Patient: sex M, age 52
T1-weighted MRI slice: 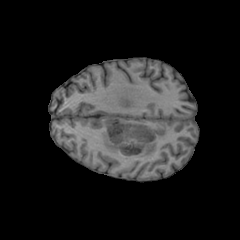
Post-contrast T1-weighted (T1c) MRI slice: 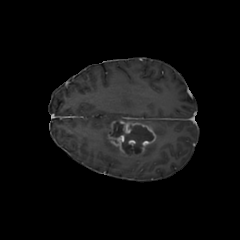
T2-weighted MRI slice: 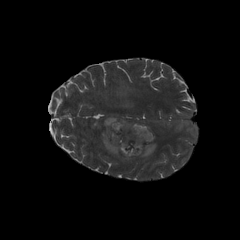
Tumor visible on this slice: yes
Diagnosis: Glioblastoma, IDH-wildtype
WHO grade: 4